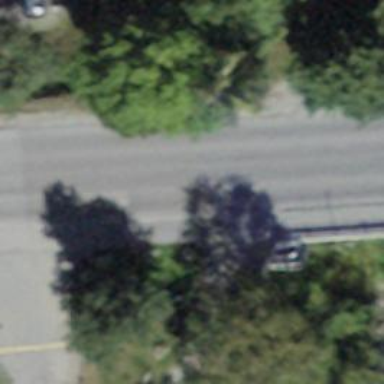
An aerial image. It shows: Asphalt tertiary road on bridge.